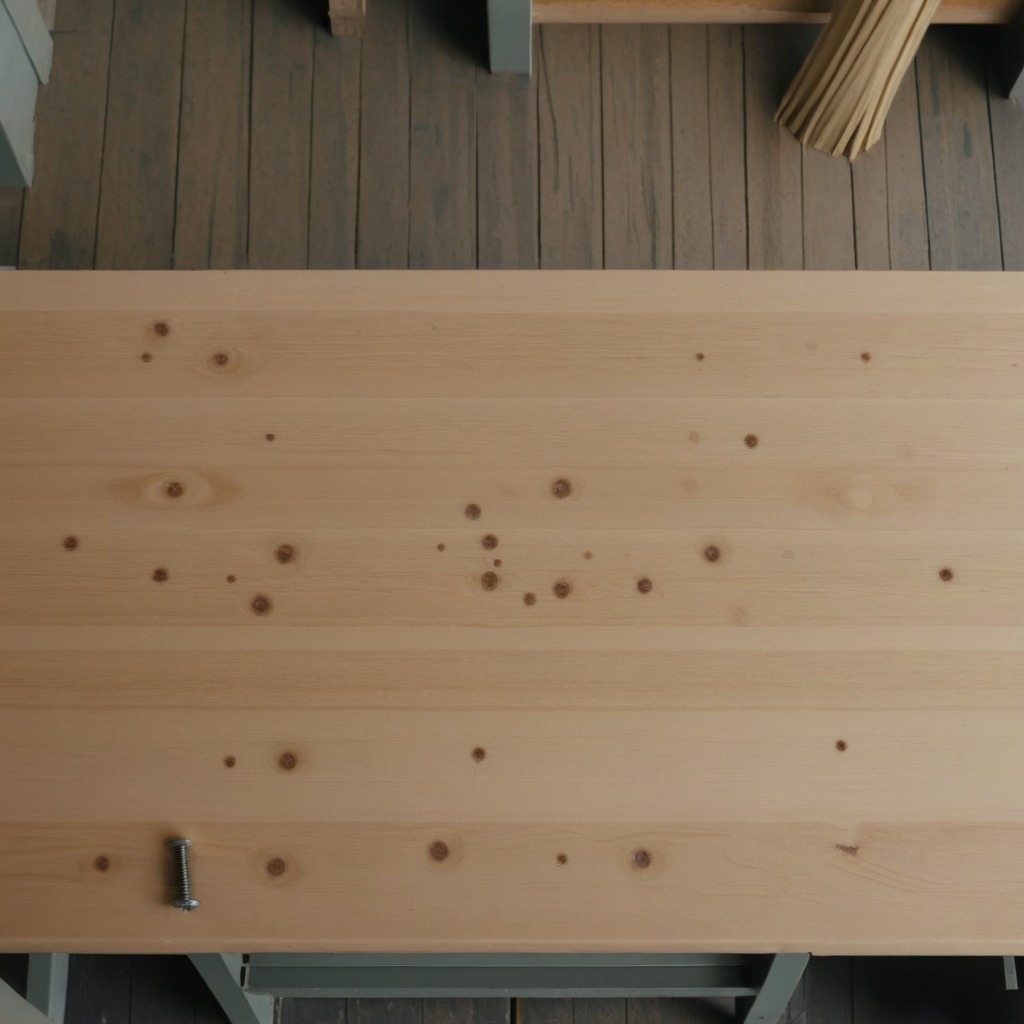
A metal screw is lying on a workbench inside a coastal fishing gear workshop.